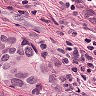
Metastatic tissue present: yes